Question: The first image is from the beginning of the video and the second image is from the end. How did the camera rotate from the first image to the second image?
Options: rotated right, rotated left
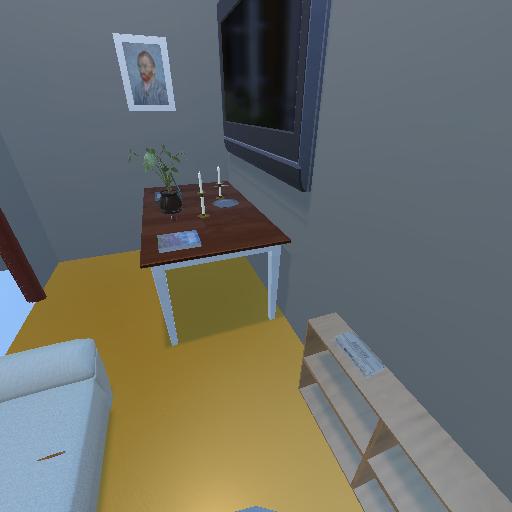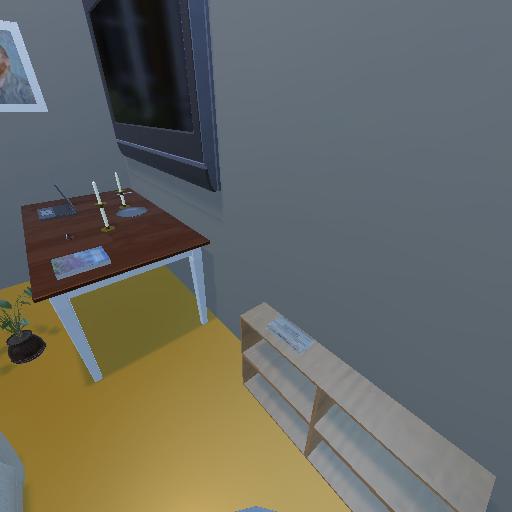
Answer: rotated right